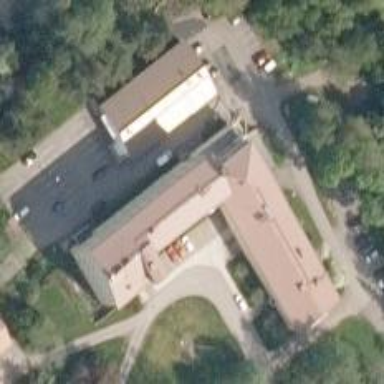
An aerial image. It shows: School.